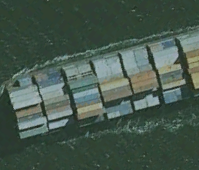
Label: Container_ship